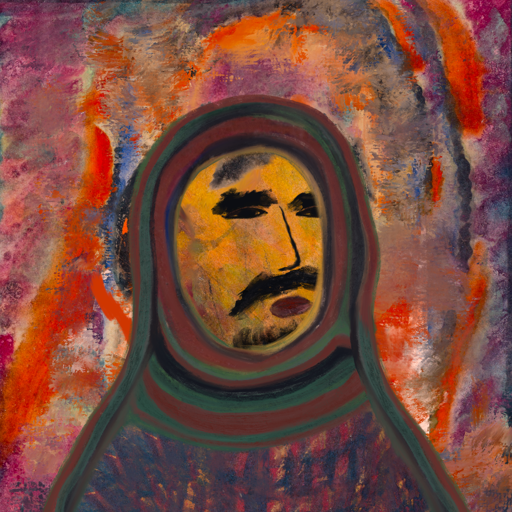
Background: Experience, Head And Neck Side: Gypsy_Mother, Face Side: Mosgoul, Bust: In_The_Sun, Hair Side: Childish, Head Accessory: After_Raid_Scarf, Second Necklace: Blank, Necklace: Blank, Baby: Blank